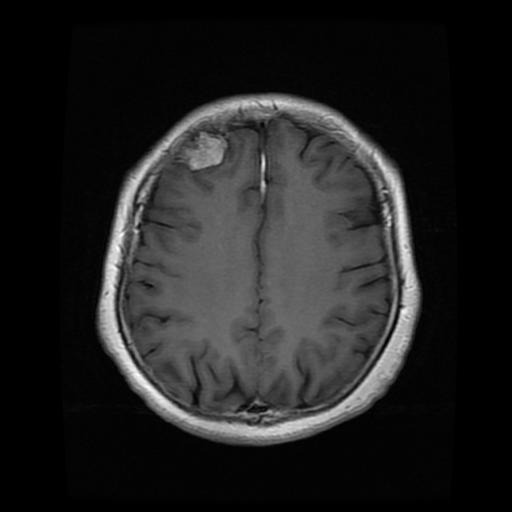
Label: meningioma